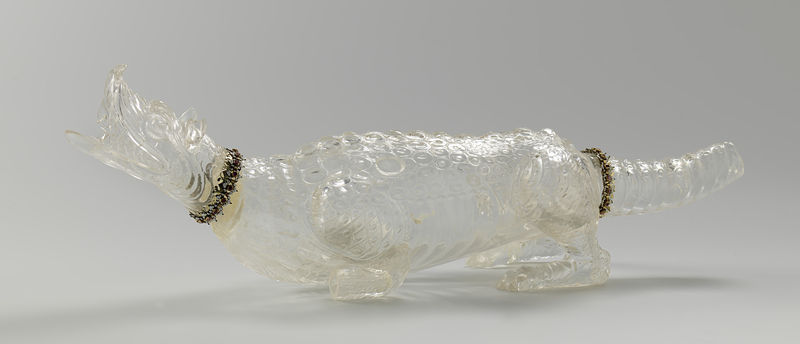
Titel: Vat in de vorm van een draak
Standort: Amsterdam
Institution: Rijksmuseum
Schlagwörter: feuer, wasser, glas, mund, dackel, hund, tier, augen, silber, horn, erde, auge, figur, edelsteine, ohren, rund, schuppen, skulptur, beine, schwanz, halsband, kette, füsse, luft, metall, transparent, ring, foto, offen, zähne, kristall, maul, durchsichtig, struktur, krokodil, knick, drache, niedrig, jonas, fehlt, schwanzspitze, zäne, kaetos, schuppentier